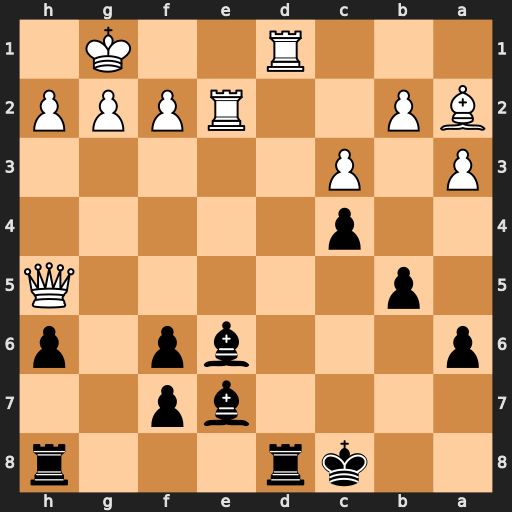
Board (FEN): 2kr3r/4bp2/p3bp1p/1p5Q/2p5/P1P5/BP2RPPP/3R2K1
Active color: b
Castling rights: -
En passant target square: -
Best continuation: Rxd1+ Re1 Rxe1#